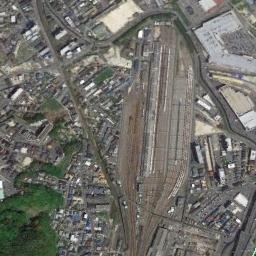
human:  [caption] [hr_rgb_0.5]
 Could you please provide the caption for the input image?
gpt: The railway station is next to some buildings and trees .

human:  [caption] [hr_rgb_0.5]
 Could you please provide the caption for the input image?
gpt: Many buildings are beside the railway station .

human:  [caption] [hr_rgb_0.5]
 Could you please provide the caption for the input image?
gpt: The railway station with lots of railways is surrounded by lots of other buildings .

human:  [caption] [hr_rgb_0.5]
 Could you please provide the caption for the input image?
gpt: There is a railway station in the crowded city .

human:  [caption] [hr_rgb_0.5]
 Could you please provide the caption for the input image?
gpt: There are many buildings and some green trees near the railway station .